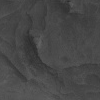
Atmospheric dust classification: not_dusty